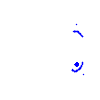
Particle: kaon